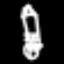
Label: pencil